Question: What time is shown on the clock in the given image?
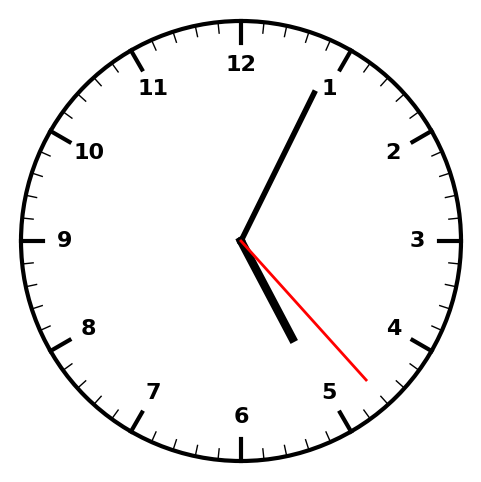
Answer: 05:04:23